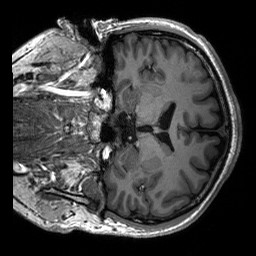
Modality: T1w
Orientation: coronal
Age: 21
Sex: male
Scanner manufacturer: siemens
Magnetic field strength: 3 T
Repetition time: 2.53 s
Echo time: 0.00227 s